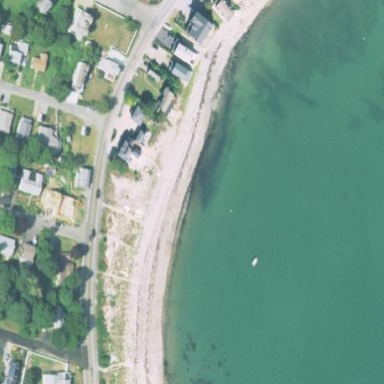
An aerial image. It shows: Beach with gravel surface.